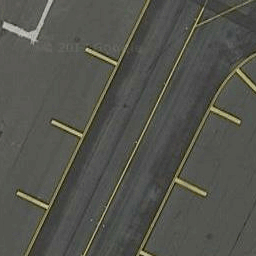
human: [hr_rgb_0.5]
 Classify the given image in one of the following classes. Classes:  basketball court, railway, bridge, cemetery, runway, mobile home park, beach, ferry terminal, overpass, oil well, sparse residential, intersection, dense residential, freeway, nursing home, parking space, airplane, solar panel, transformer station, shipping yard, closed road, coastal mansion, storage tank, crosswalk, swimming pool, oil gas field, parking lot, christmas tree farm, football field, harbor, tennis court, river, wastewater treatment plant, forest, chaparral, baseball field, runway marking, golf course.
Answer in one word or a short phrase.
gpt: runway marking